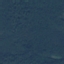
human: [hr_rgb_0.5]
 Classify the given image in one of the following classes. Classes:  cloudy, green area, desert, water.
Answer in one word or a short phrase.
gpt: green area